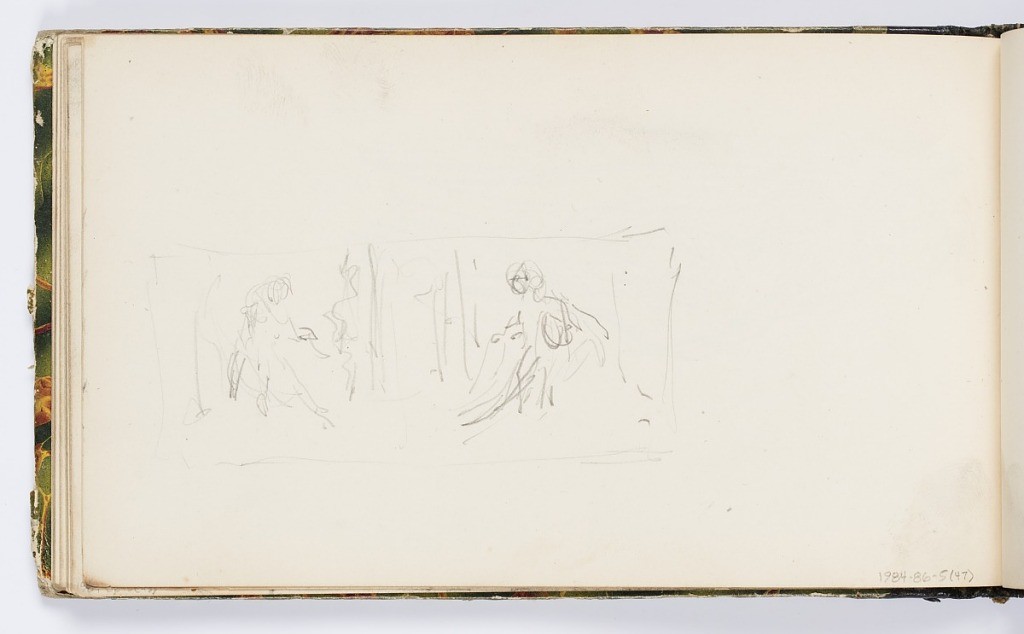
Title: Sketchbook Page
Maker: Kenyon Cox, American, 1856–1919
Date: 1875
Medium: Graphite on paper
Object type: Sketchbook folio
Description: Small, indistinct sketches, possibly of seated figures, in a rectangular frame.